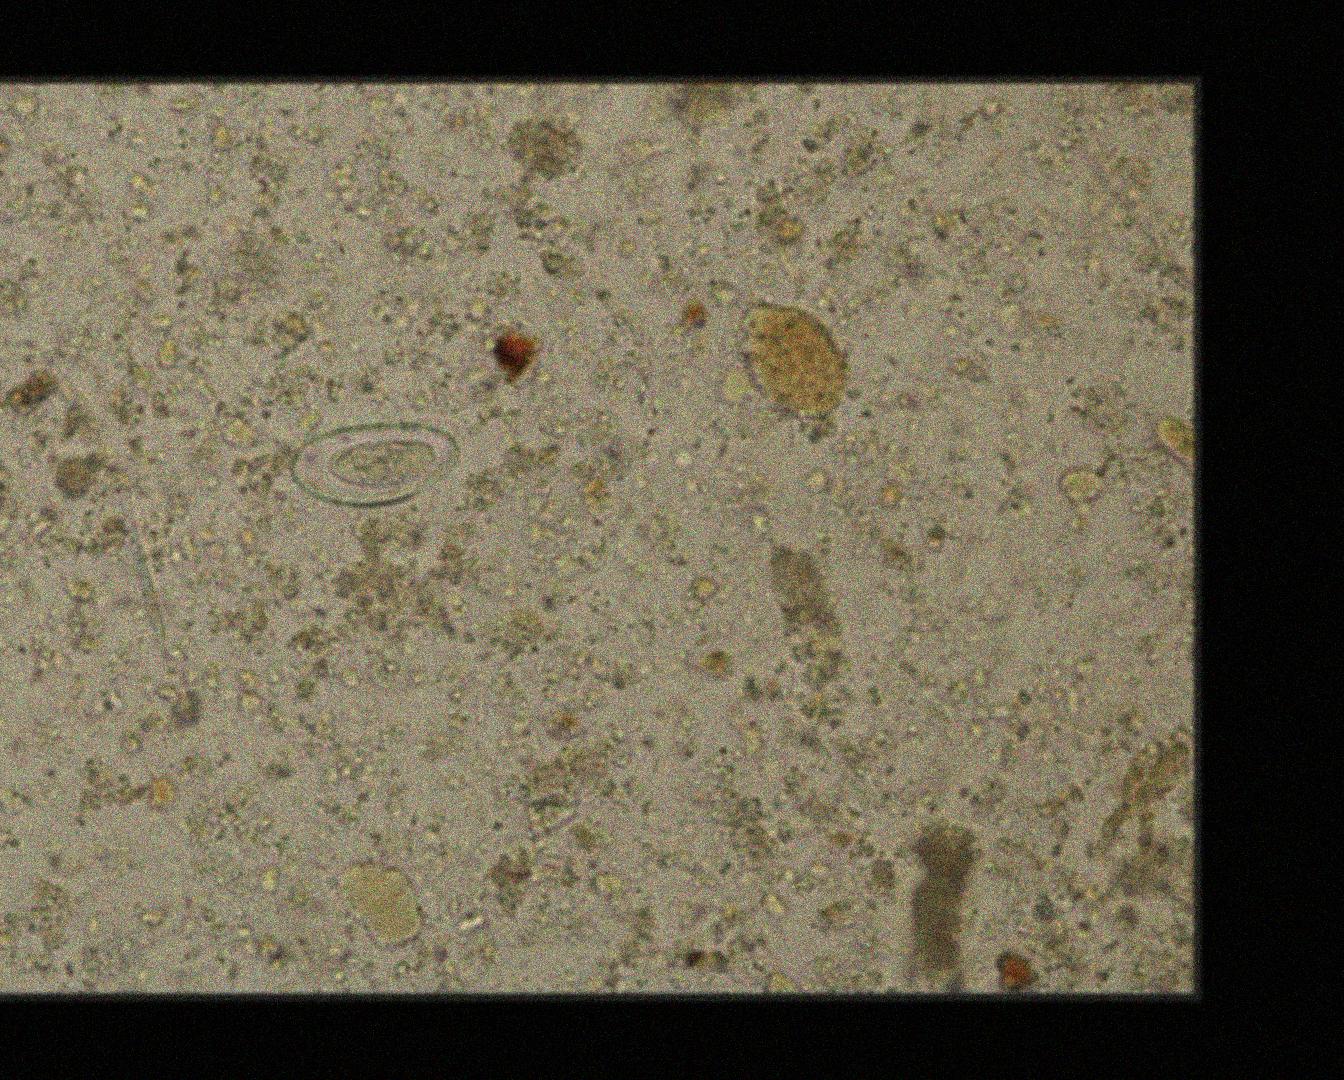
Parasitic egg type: Enterobius vermicularis